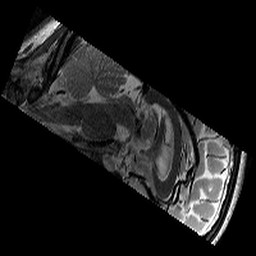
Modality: T2w
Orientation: sagittal
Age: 13
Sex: female
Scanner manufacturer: siemens
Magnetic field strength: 3 T
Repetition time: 9.23 s
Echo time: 0.067 s